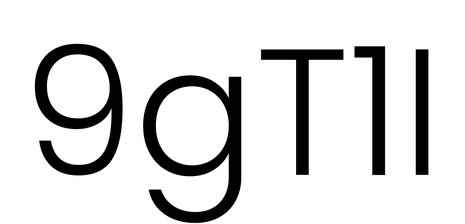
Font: Poppins-Light